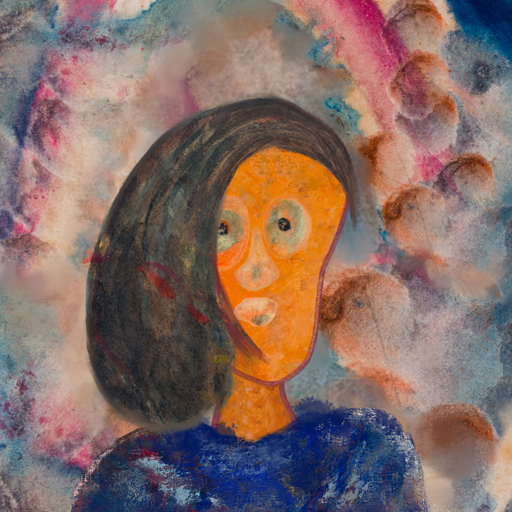
Background: Rupkatha, Head And Neck Front: Hypocrite, Face Front: Childish, Bust: Irani, Hair Front: Gypsy_Mother, Head Accessory: Blank, Second Necklace: Blank, Necklace: Blank, Baby: Blank